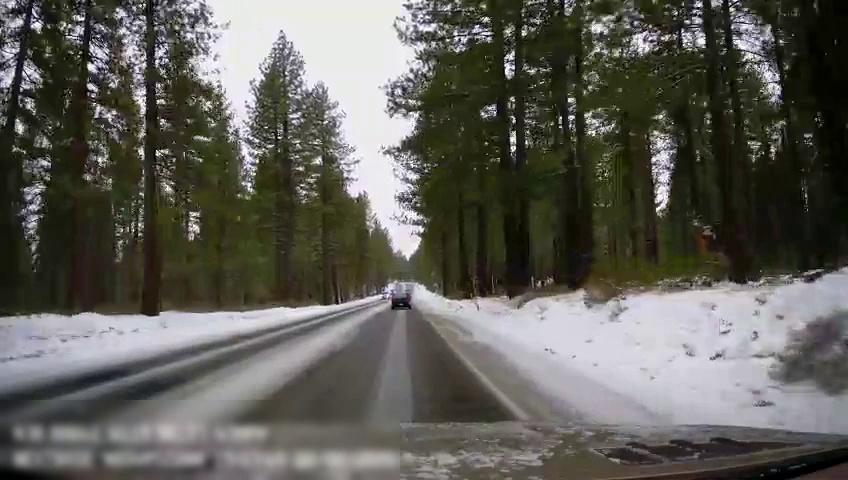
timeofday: Day
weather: Snowy
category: Drivable Space
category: Vehicles | Car
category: Lanes | Current Lane